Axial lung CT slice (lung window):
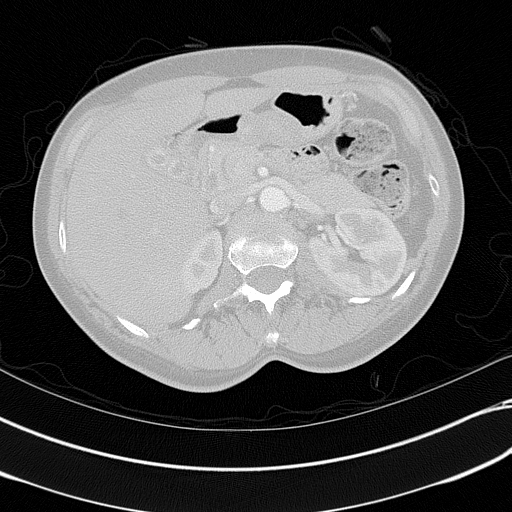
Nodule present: no